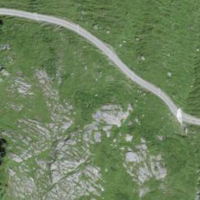
EUNIS habitat code: 26
Species observed at this site:
Lasiommata maera